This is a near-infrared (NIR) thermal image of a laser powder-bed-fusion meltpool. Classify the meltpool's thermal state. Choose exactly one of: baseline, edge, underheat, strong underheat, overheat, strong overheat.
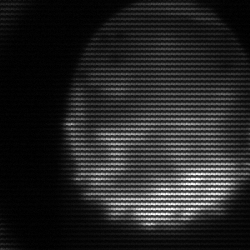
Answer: edge